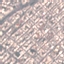
Land use / land cover class: Residential